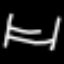
Label: bed